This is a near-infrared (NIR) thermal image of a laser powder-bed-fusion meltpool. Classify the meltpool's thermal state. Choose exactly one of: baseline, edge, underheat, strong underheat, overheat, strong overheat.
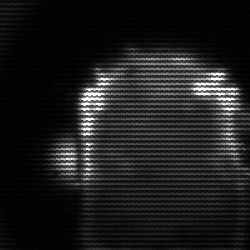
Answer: baseline